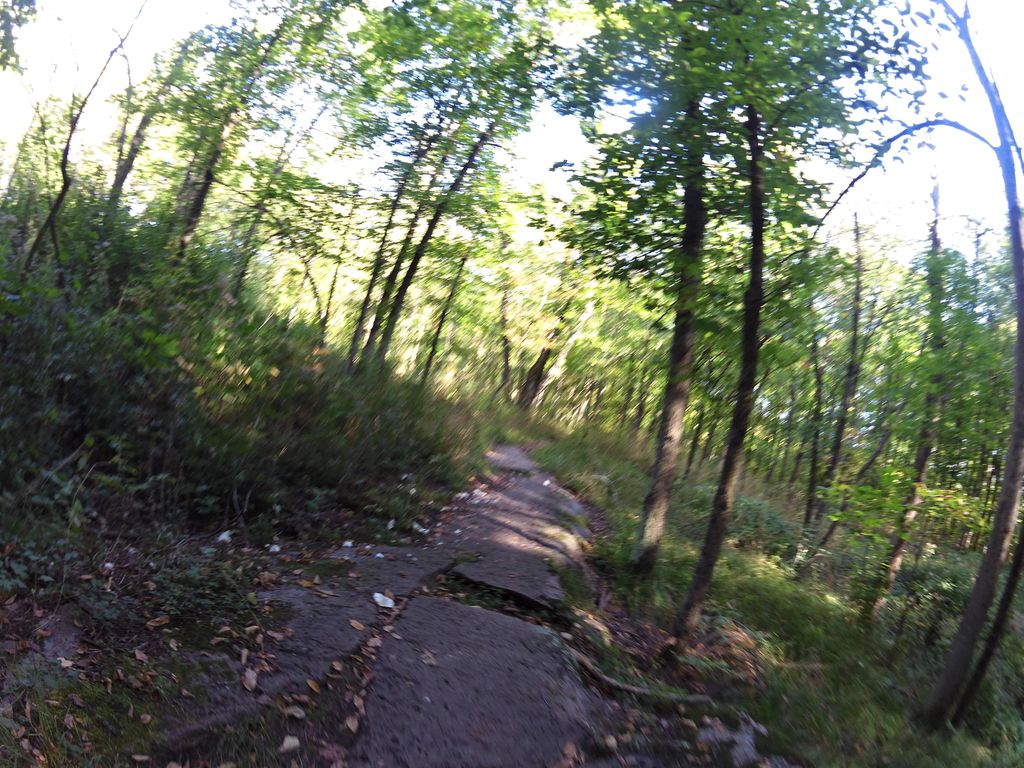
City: ottawa-gatineau